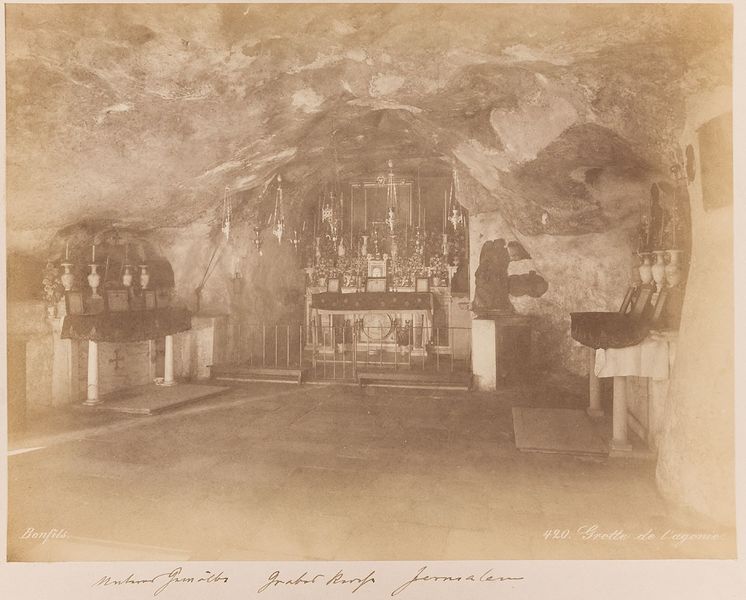
Künstler: Félix Bonfils
Standort: Hamburg
Institution: Museum für Kunst und Gewerbe Hamburg
Schlagwörter: innenraum, kirche, foto, fotografie, photographie, altar, photo, karton, kircheninneres, albumin, lichtbild, reisefotografie, schwarzweißpositivverfahren, silbersalzverfahren, schwarzweißfotografie, stätte, reisephotographie, albuminpapier, gewölbe, pilgerstätte